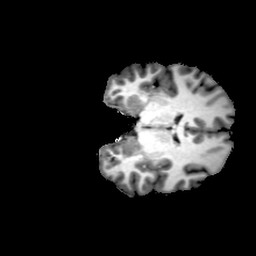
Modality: T1w
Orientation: coronal
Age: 22
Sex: female
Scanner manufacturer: philips
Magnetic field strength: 3 T
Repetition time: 0.0082 s
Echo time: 0.0037 s